Field crop: maize
Growth stage: 2
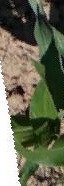
Species: maize